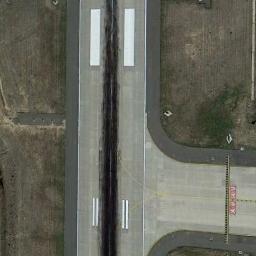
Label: runway